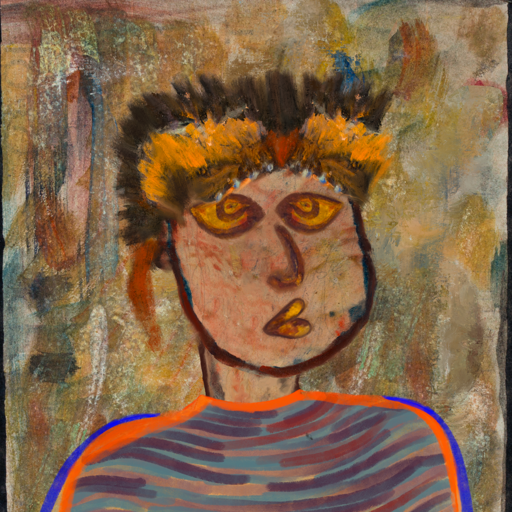
Background: Pipe, Head And Neck Side: Orphan, Face Side: Comrade, Bust: Experience, Hair Side: Blank, Head Accessory: Gypsy_Queen, Second Necklace: Blank, Necklace: Blank, Baby: Blank